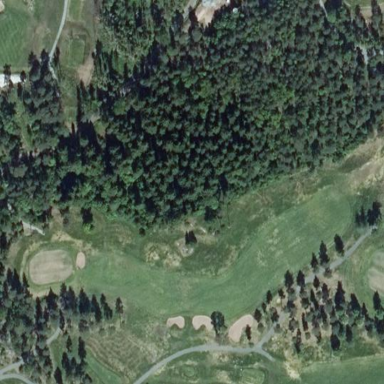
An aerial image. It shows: Golf fairway surrounded by grass.